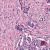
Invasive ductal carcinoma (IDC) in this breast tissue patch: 1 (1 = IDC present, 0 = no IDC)